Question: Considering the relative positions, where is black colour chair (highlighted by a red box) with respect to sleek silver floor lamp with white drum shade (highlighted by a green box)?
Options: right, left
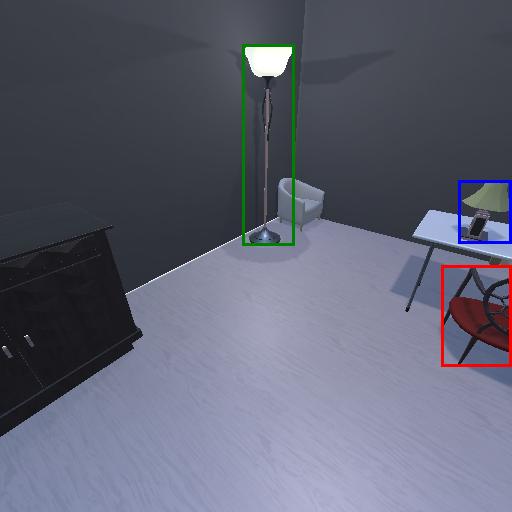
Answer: right